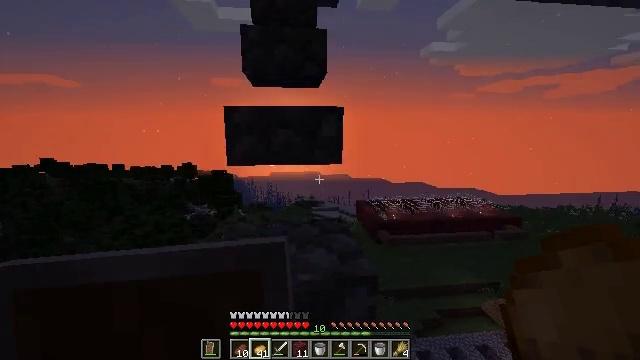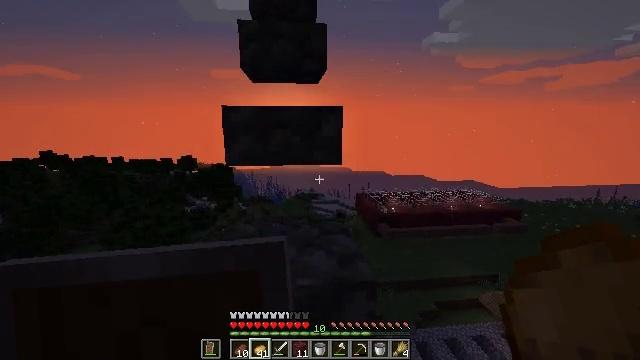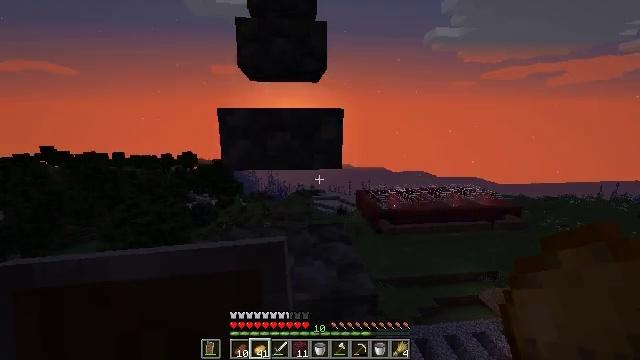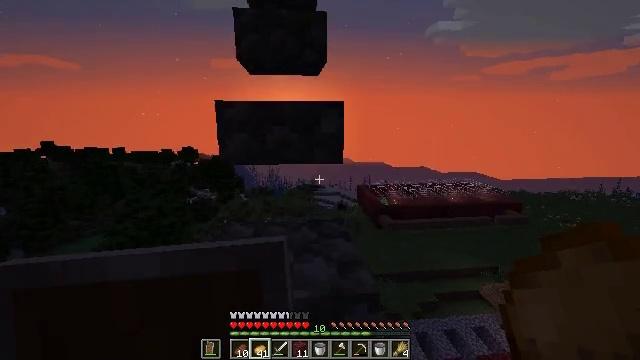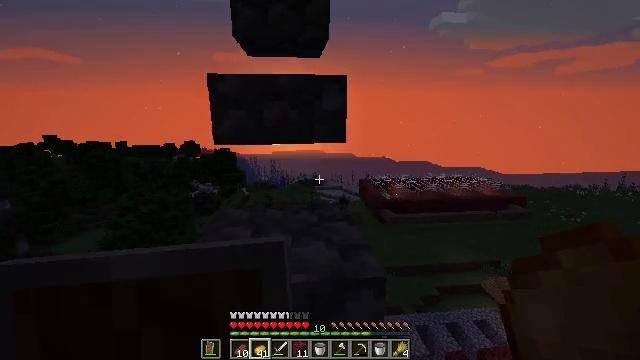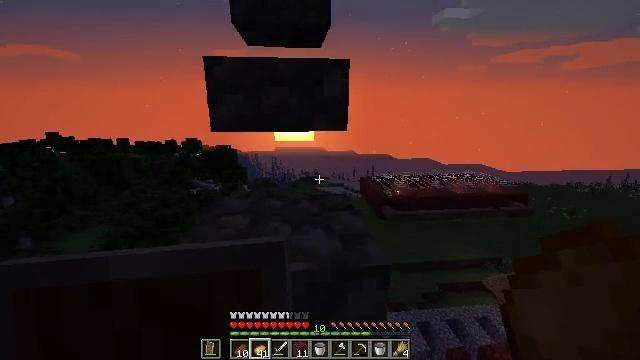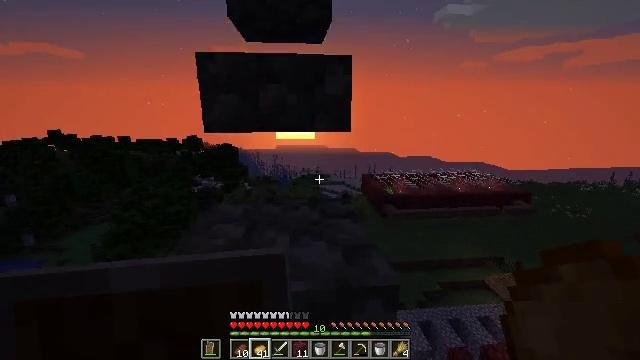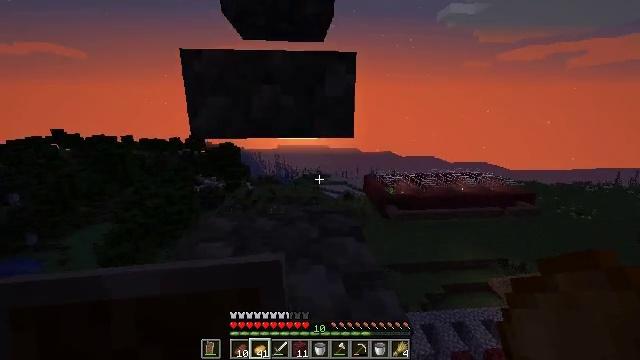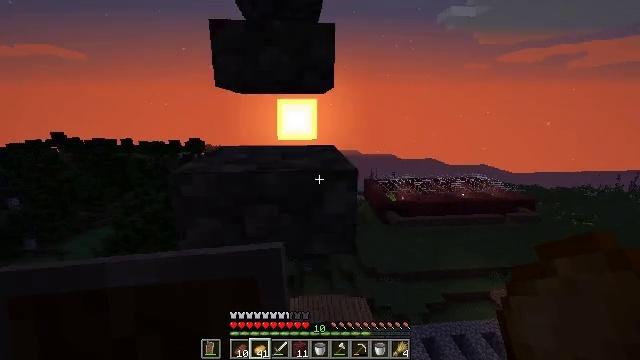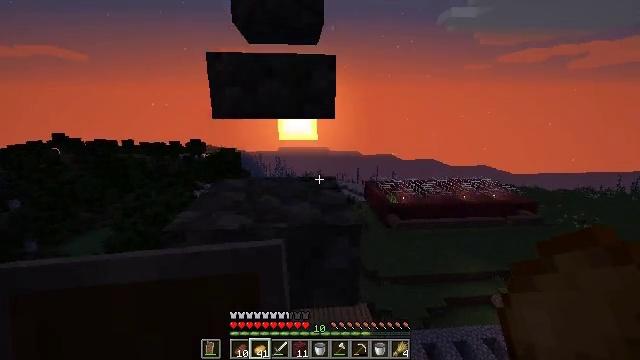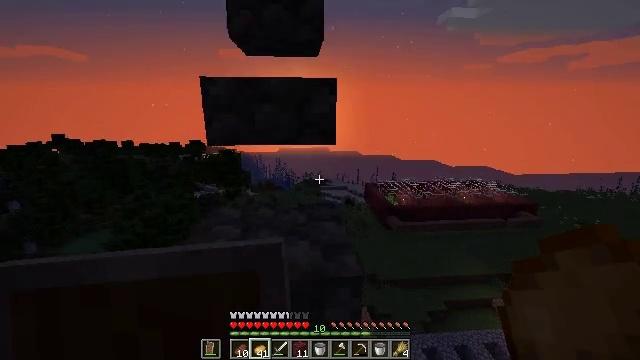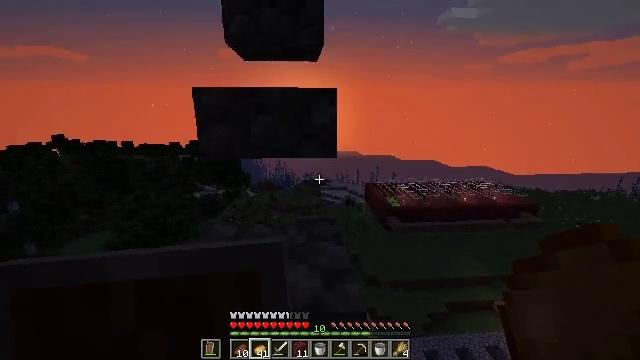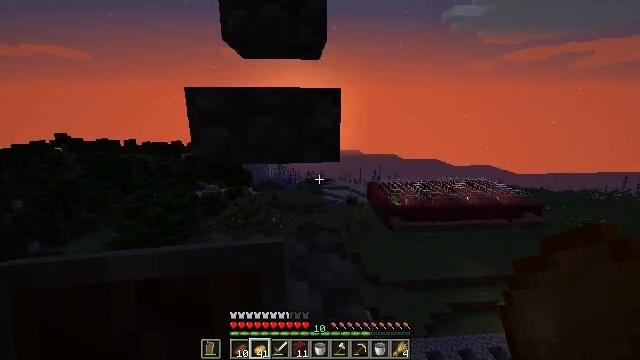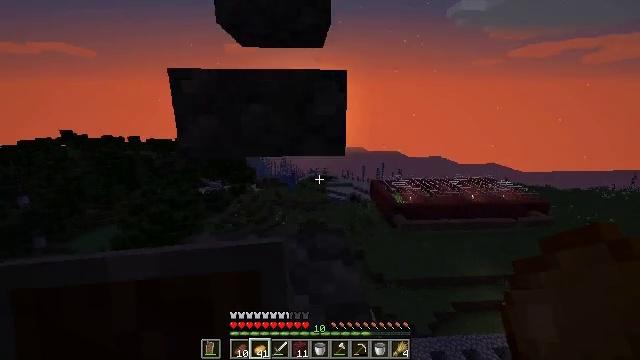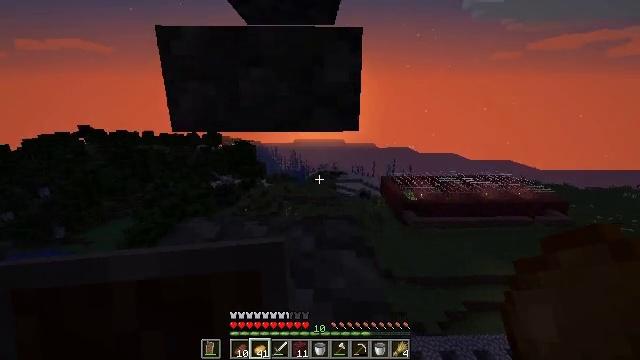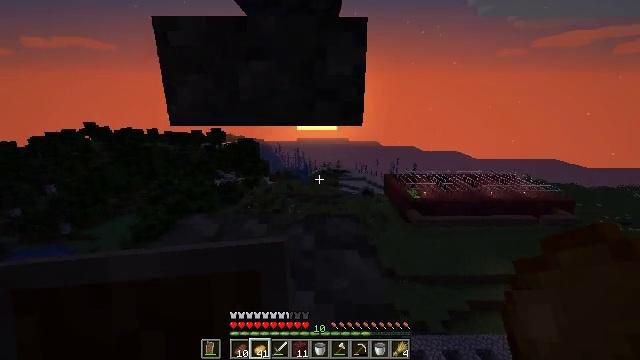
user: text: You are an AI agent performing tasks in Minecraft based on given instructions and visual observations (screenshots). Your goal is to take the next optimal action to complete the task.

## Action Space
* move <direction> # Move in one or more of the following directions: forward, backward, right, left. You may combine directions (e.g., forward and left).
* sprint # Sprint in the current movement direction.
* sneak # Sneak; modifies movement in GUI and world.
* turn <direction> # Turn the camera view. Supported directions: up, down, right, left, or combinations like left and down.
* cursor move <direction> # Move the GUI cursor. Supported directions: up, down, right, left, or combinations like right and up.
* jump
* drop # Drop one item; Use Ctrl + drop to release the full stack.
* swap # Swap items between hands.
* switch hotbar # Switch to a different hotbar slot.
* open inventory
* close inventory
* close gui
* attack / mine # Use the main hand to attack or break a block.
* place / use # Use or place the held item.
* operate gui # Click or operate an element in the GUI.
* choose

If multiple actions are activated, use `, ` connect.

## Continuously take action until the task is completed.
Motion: motion action
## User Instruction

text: Craft an emerald with the available materials.
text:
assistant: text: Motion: move forward, turn down, jump
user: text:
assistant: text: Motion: move forward, jump
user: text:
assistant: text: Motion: move forward, turn down, jump
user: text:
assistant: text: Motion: move forward, turn down, jump
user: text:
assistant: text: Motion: move forward, jump
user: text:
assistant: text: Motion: move forward, jump
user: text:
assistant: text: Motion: move forward, jump
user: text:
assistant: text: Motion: move forward, jump
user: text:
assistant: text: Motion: move forward, jump
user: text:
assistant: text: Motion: move forward, jump
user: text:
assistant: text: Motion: move forward, jump
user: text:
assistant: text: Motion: move forward, jump
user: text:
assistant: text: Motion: move forward, jump
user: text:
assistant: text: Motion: move forward, turn left, jump
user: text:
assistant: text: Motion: move forward, jump
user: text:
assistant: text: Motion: move forward, jump
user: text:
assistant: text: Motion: move forward, jump
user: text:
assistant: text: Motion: move forward, jump
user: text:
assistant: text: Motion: move forward, jump
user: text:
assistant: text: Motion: move forward, jump
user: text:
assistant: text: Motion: move forward, jump
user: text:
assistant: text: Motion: move forward, jump
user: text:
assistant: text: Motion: move forward, jump
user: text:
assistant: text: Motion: move forward, jump
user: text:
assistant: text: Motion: move forward, jump
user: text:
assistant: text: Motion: move forward, jump
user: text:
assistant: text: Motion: move forward, jump
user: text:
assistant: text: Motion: move forward, jump
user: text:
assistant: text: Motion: move forward, jump
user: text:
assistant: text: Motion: move forward, jump